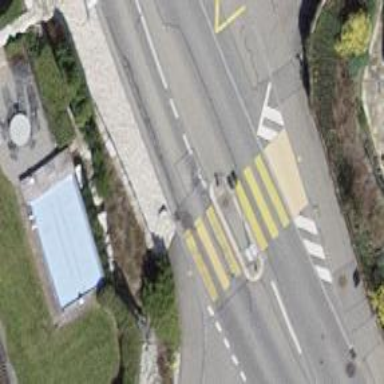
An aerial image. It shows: Uncontrolled zebra crossing with central island.